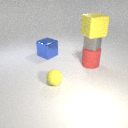
large red rubber cylinder to the right of small yellow rubber sphere